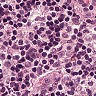
Metastatic tissue present: no